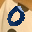
Label: 0